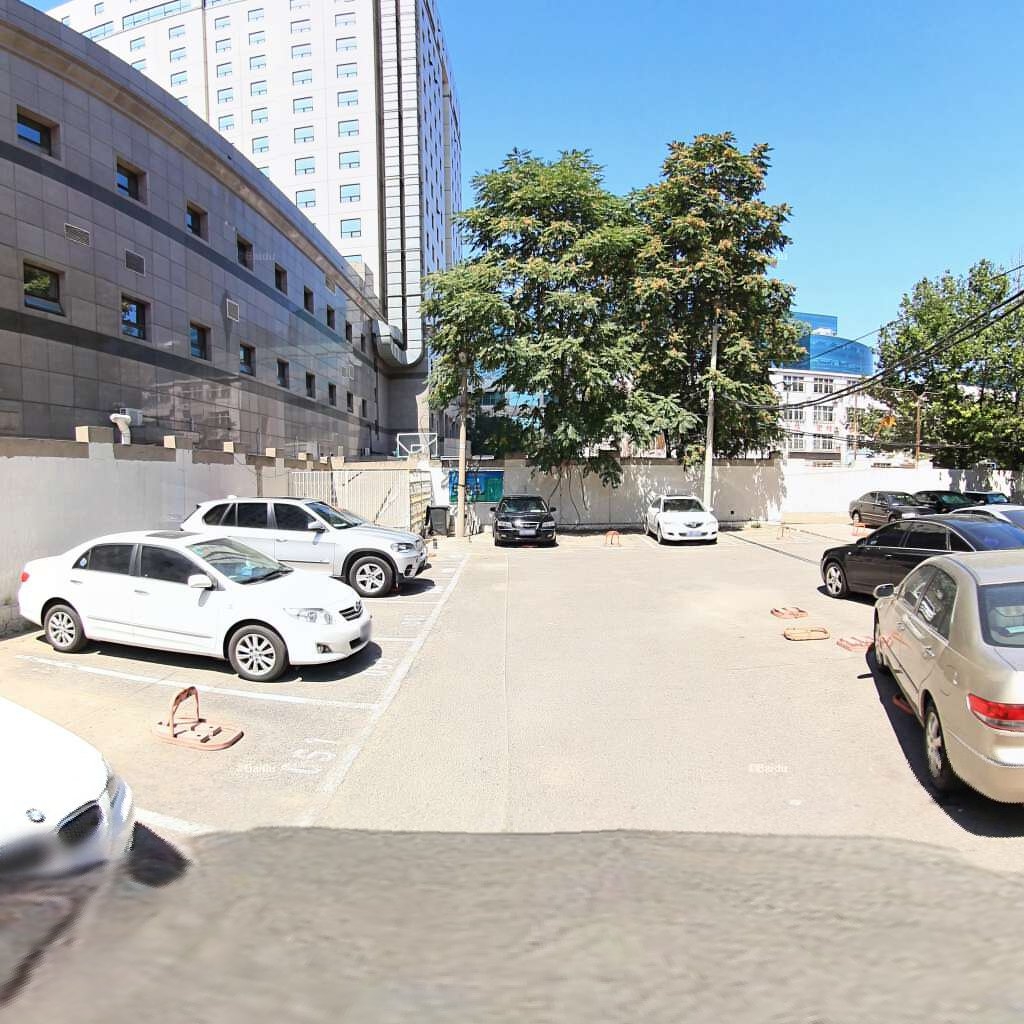
Region: Dongcheng
Road damage annotations: transverse crack, longitudinal crack, longitudinal crack